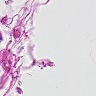
Metastatic tissue present: no